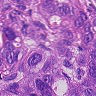
Metastatic tissue present: yes